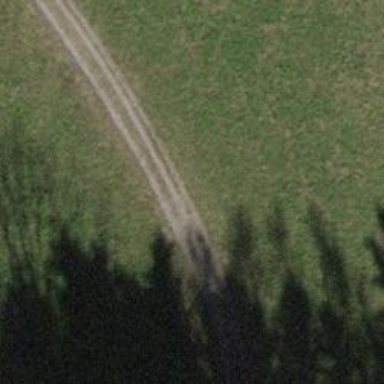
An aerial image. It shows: Gravel track with Grade 3 quality.